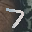
Label: 7